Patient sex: F
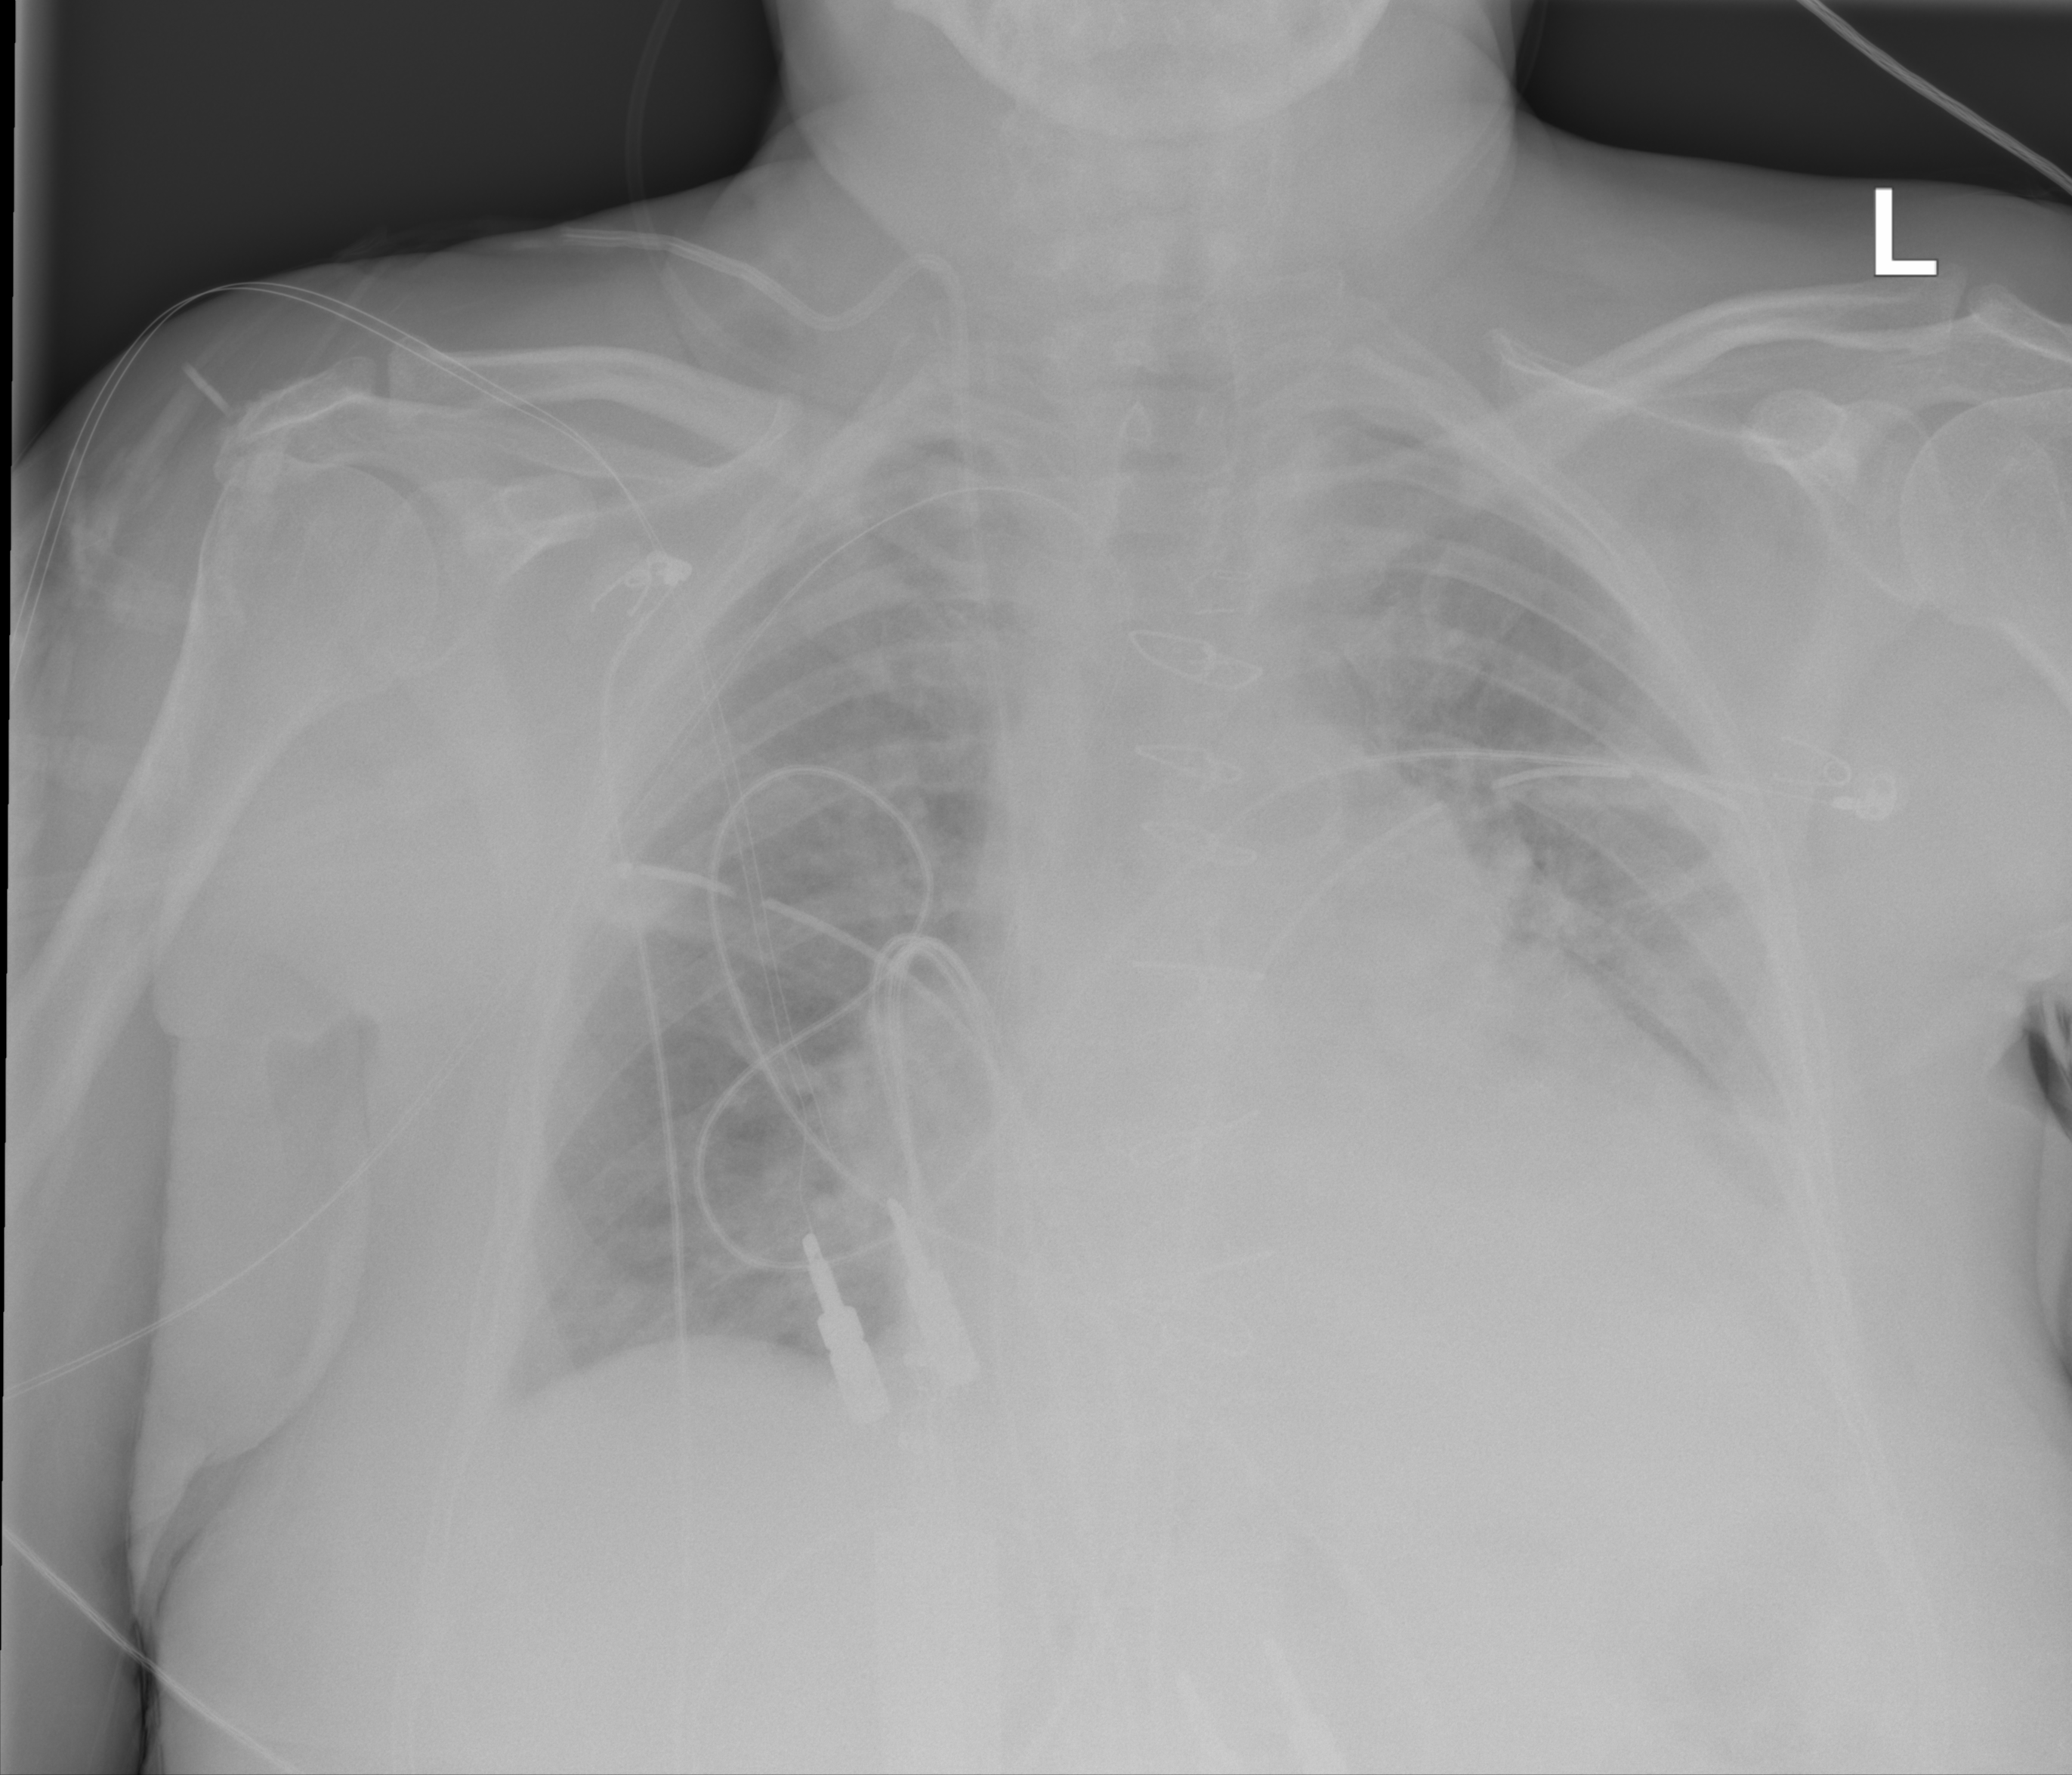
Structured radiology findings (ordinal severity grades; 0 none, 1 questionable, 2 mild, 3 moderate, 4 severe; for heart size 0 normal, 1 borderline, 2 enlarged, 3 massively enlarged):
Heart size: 2
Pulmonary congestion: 0
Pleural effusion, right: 1
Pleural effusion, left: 3
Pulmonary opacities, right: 2
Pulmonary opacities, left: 3
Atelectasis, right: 2
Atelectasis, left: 2